Interaction volume radius: 5 \u00c5
Interaction volume height: 20 \u00c5
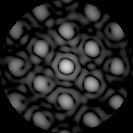
Disorder parameter: 0.2602